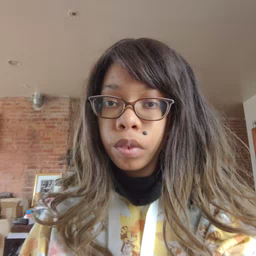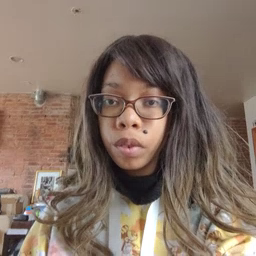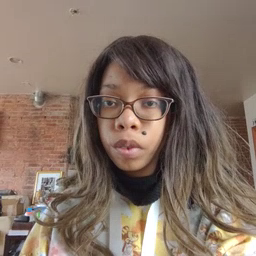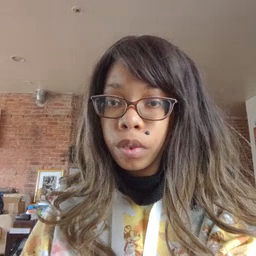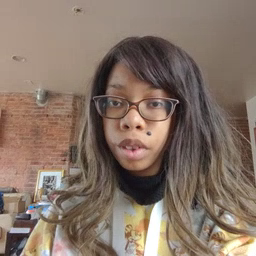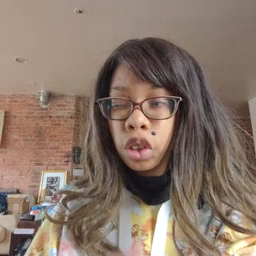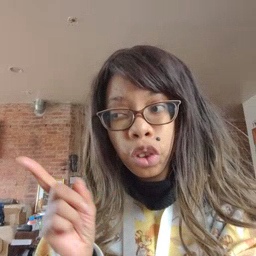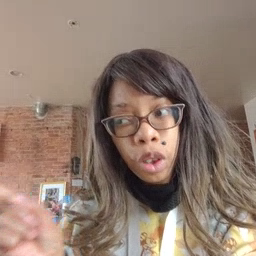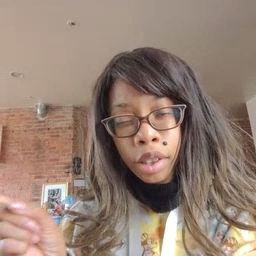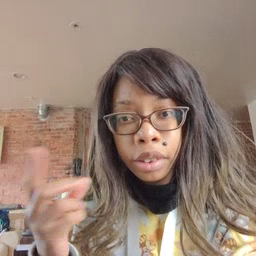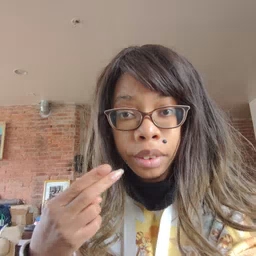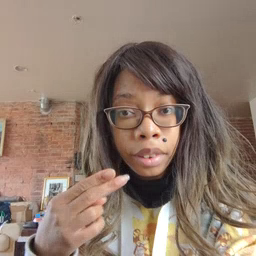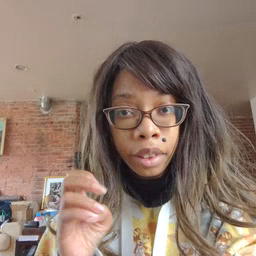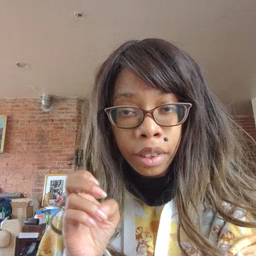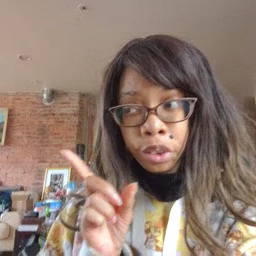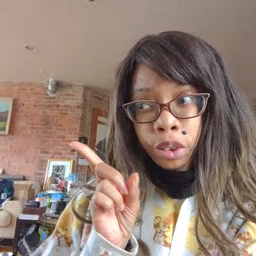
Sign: hesheit